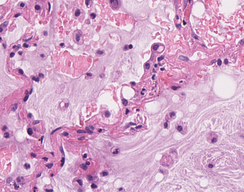
Tumor epithelial tissue: no
Tumor-associated stroma tissue: no
Normal tissue: yes